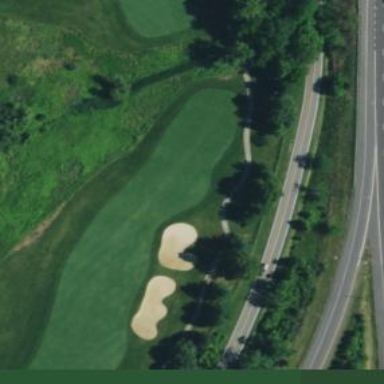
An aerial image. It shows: Golf fairway surrounded by grass.